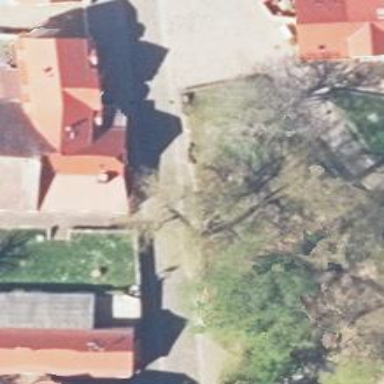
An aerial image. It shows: Residential road made of flattened cobblestones.